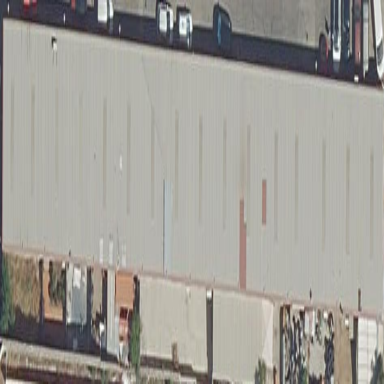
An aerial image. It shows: Industrial building.